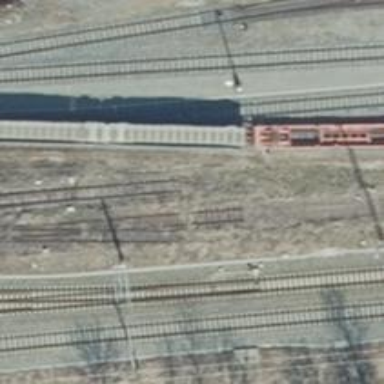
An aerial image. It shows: Railway switch.